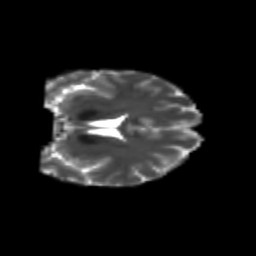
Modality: T2w
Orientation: coronal
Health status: healthy
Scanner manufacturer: philips
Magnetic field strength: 3 T
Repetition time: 6.964 s
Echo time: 0.092 s